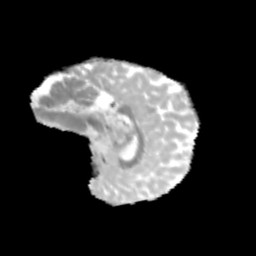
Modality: MD
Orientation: sagittal
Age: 11
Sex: male
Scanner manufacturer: siemens
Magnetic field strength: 3 T
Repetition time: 3.8 s
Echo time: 0.07 s